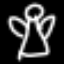
Label: angel